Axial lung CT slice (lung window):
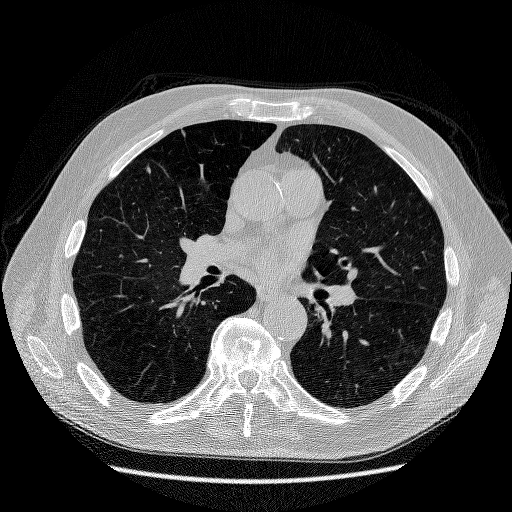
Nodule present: yes
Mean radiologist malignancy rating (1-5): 3